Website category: auto
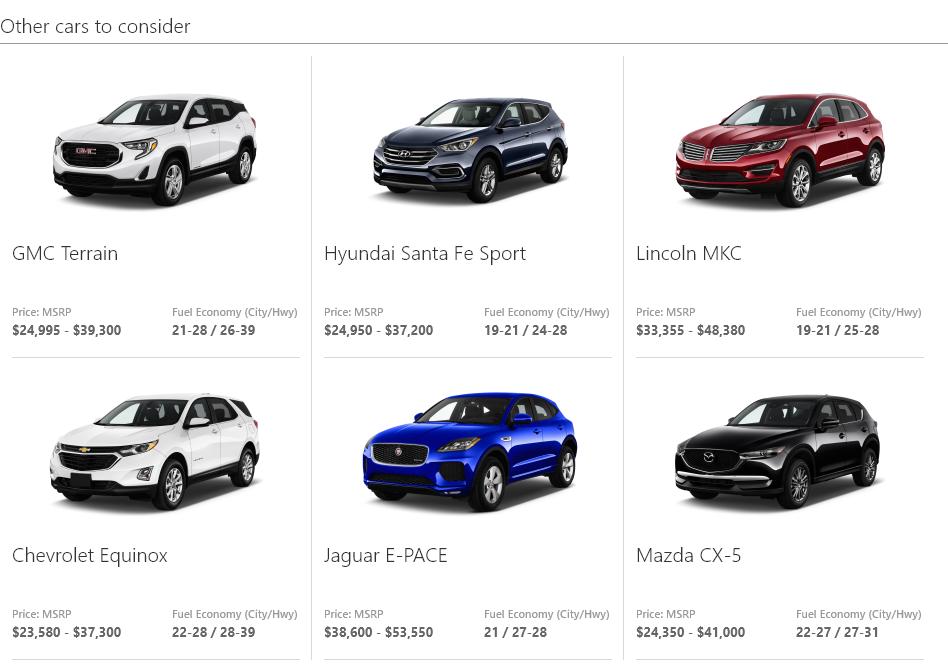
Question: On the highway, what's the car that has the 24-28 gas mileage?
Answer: Hyundai Santa Fe Sport

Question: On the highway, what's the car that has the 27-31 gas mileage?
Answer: Mazda CX-5

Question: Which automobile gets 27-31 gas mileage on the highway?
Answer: Mazda CX-5